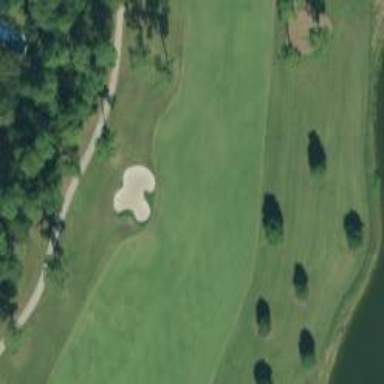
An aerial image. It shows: Golf hole.